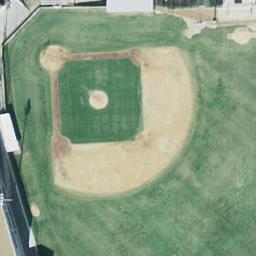
Label: baseball diamond